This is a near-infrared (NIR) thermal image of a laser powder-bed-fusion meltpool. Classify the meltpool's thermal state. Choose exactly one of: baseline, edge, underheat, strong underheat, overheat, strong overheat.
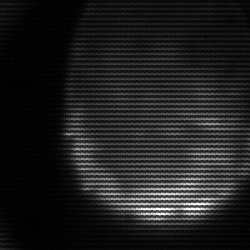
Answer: edge